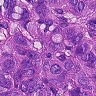
Metastatic tissue present: yes